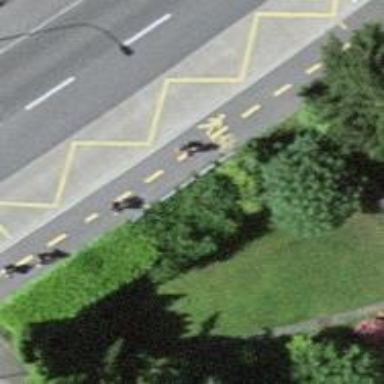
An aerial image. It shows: Bus stop with asphalt surface. This public transport platform is perfect for commuters to wait for their ride.